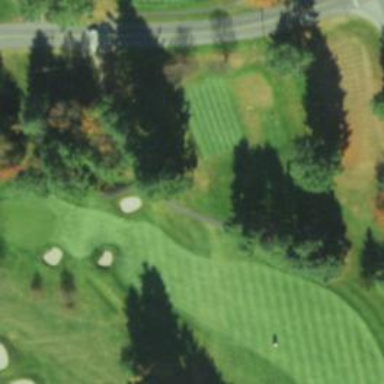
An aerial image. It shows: Golf rough area.